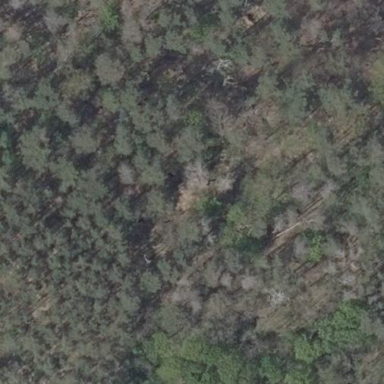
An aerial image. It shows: Forest dominated by needle-leaved trees.